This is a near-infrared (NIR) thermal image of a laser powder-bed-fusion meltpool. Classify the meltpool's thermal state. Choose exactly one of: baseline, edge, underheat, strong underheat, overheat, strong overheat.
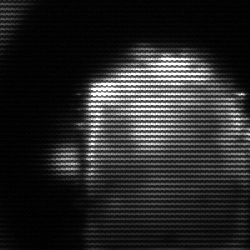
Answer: baseline